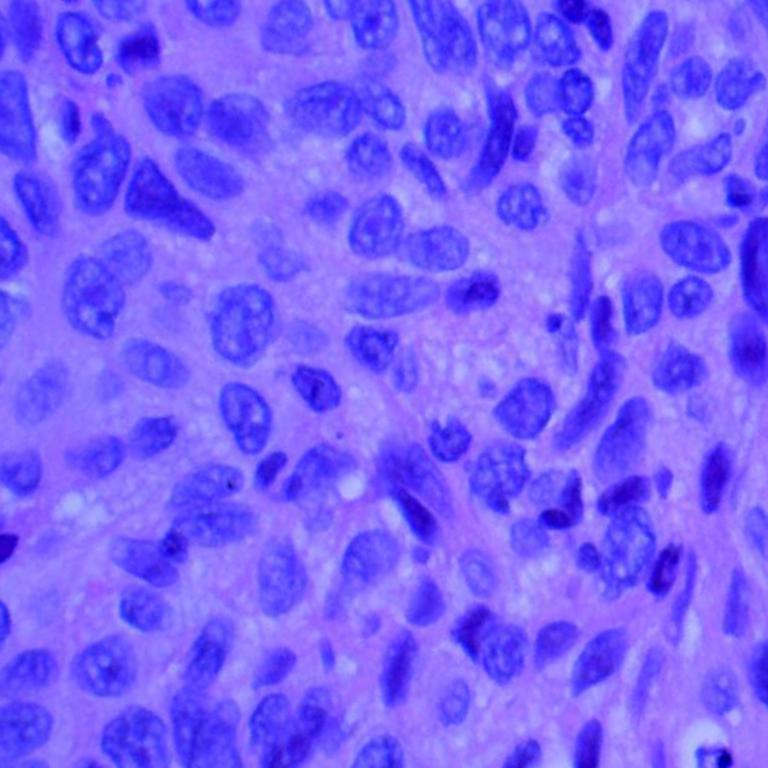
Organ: lung
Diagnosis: squamous carcinomas